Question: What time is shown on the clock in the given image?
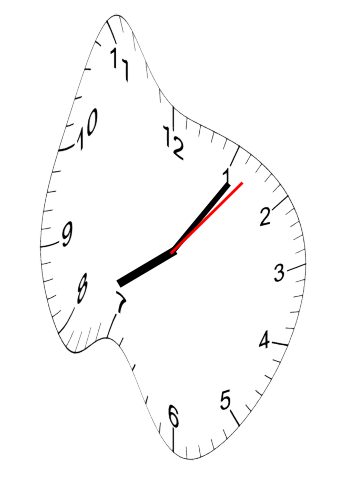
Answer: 08:06:07